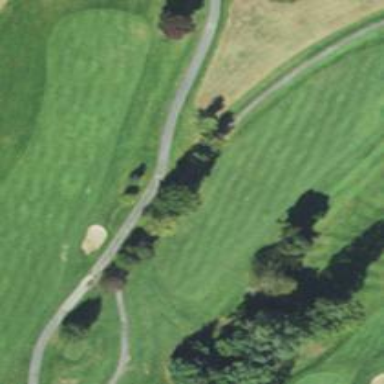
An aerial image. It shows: Service road designated as golf cart path.